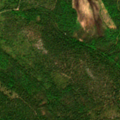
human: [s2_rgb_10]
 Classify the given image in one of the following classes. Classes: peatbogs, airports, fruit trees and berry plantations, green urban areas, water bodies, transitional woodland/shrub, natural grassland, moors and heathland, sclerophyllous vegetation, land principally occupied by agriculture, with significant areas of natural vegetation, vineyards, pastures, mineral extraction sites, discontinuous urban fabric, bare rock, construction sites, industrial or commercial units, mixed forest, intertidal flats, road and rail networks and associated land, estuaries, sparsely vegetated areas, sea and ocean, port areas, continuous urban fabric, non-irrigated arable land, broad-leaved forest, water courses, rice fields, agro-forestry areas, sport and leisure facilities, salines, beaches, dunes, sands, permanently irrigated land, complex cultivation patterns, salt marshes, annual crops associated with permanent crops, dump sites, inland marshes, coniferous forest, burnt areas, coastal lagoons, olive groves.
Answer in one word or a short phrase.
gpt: coniferous forest, mixed forest